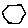
Label: hexagon